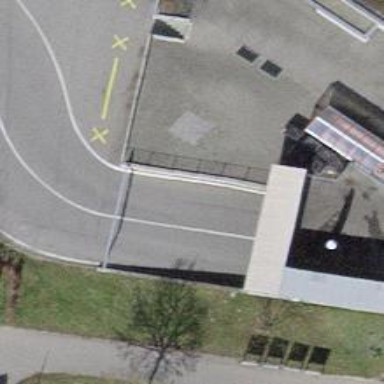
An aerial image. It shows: Parking entrance.